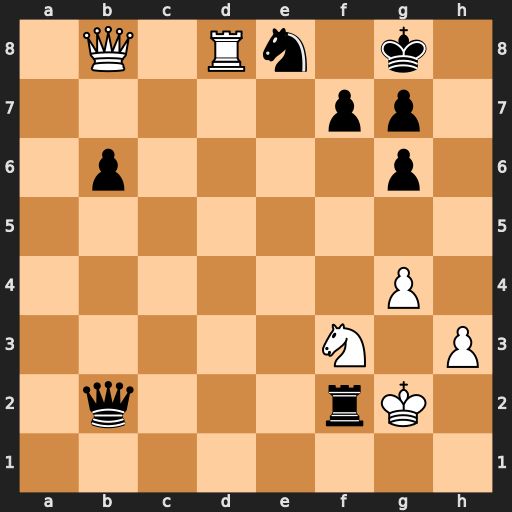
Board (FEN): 1Q1Rn1k1/5pp1/1p4p1/8/6P1/5N1P/1q3rK1/8
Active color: w
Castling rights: -
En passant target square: -
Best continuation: Kg1 Rg2+ Kh1